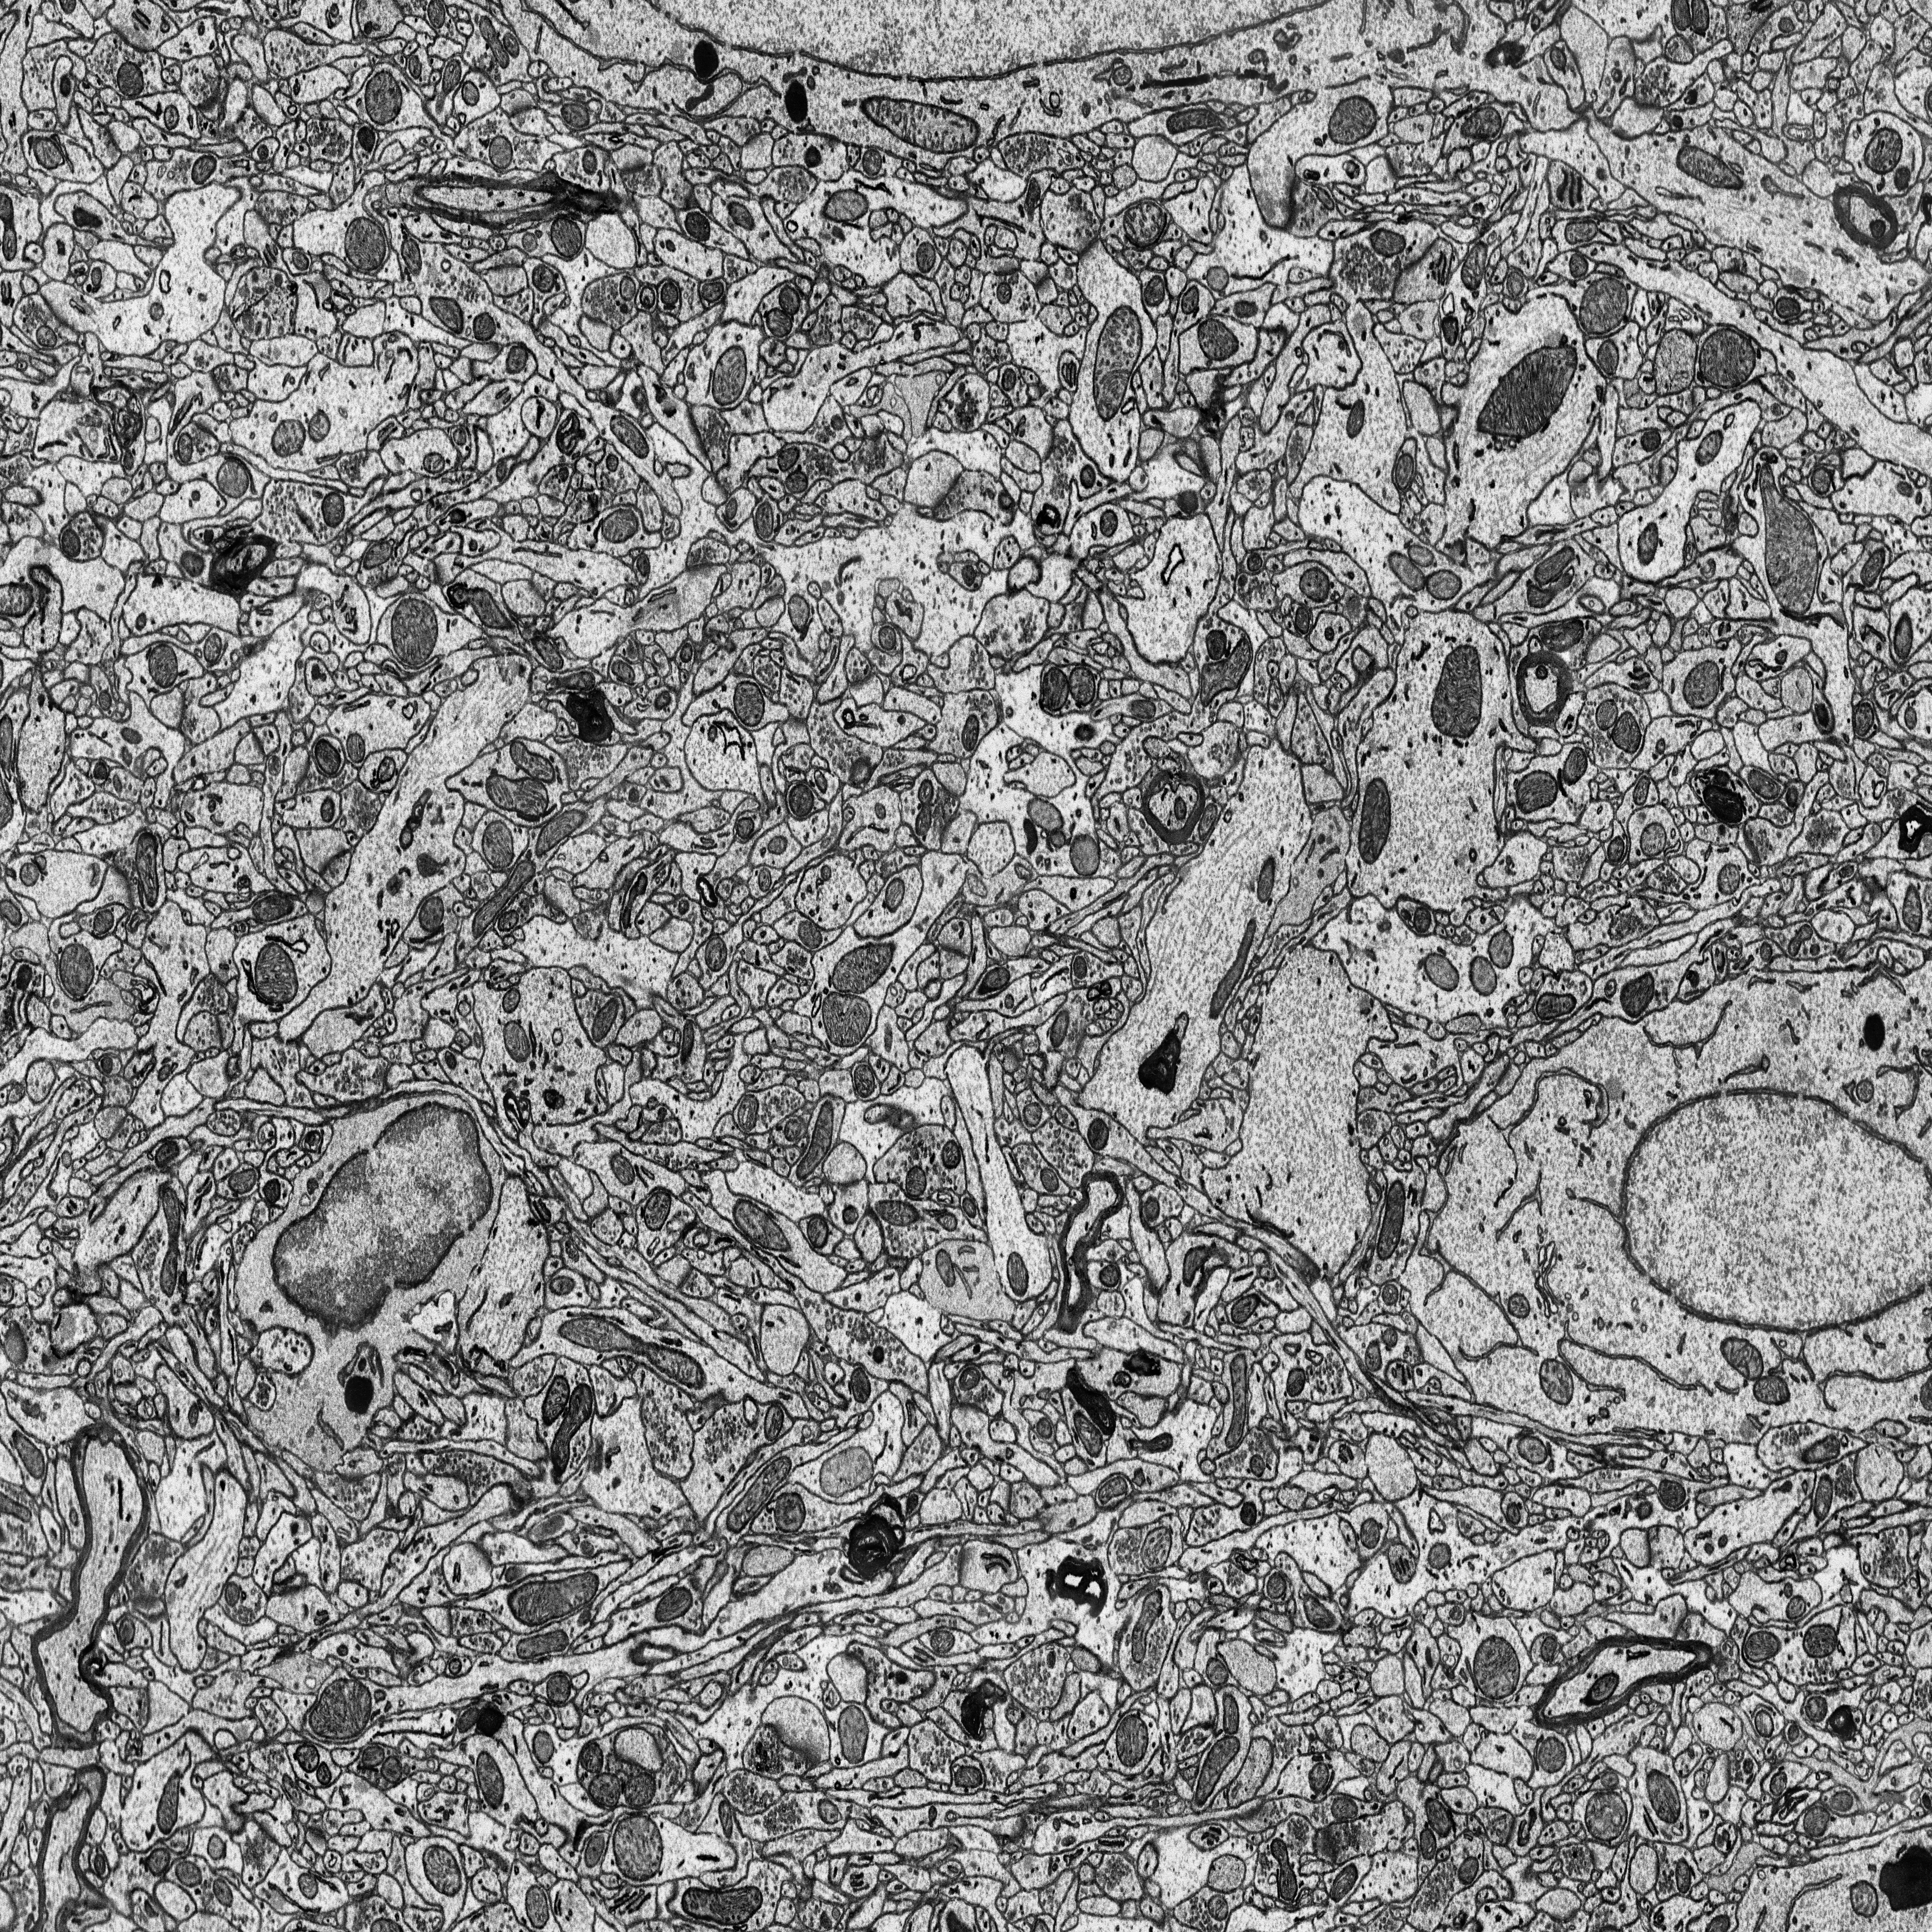
Electron microscopy slice of rat cortex tissue
Slice depth (z): 135
Mitochondria instances in slice: 423